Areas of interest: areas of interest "Guangzhou Floral Exposition Park"
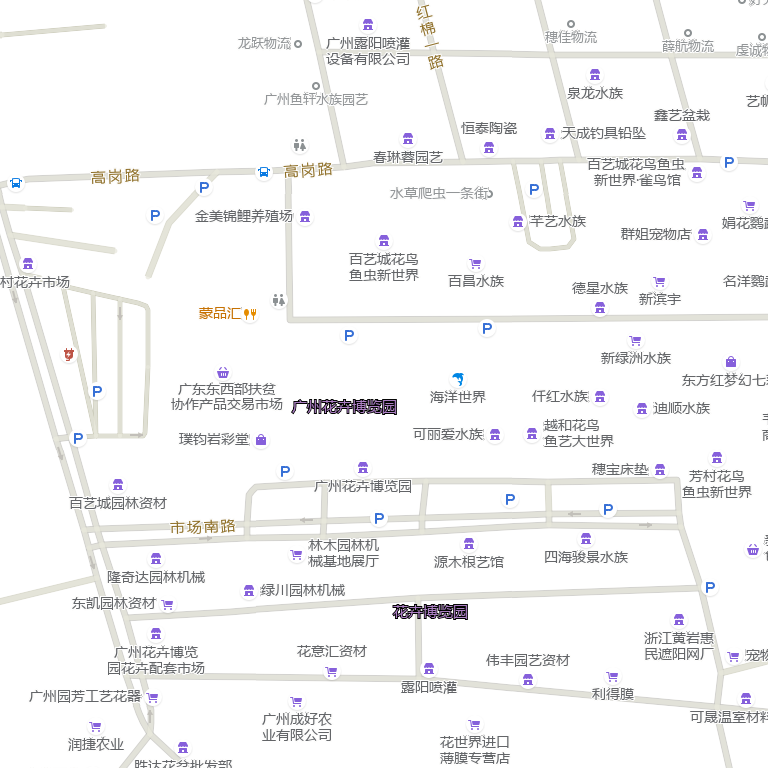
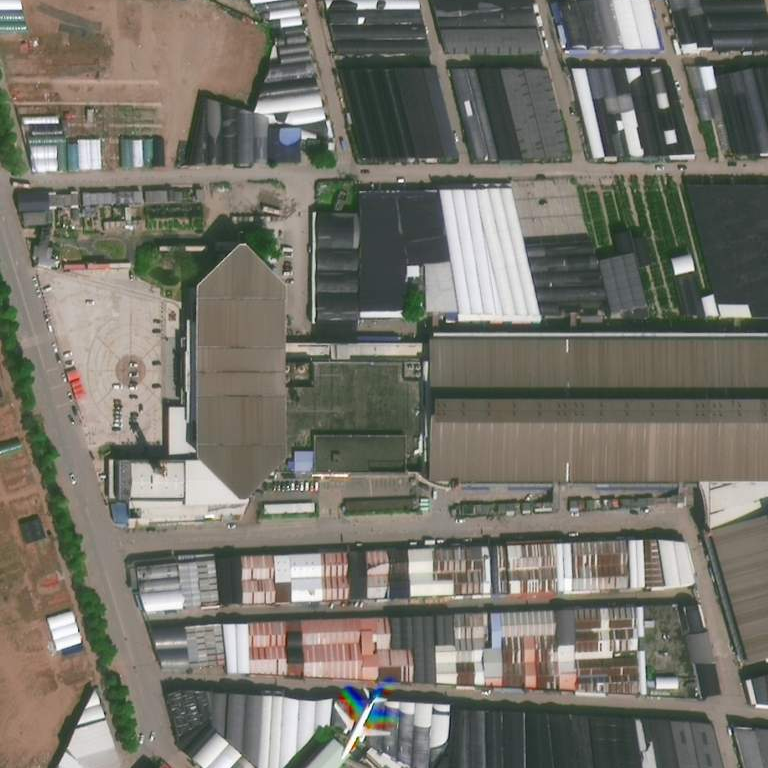